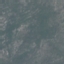
Label: HerbaceousVegetation